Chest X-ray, AP view. Patient: 31 years old, sex M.
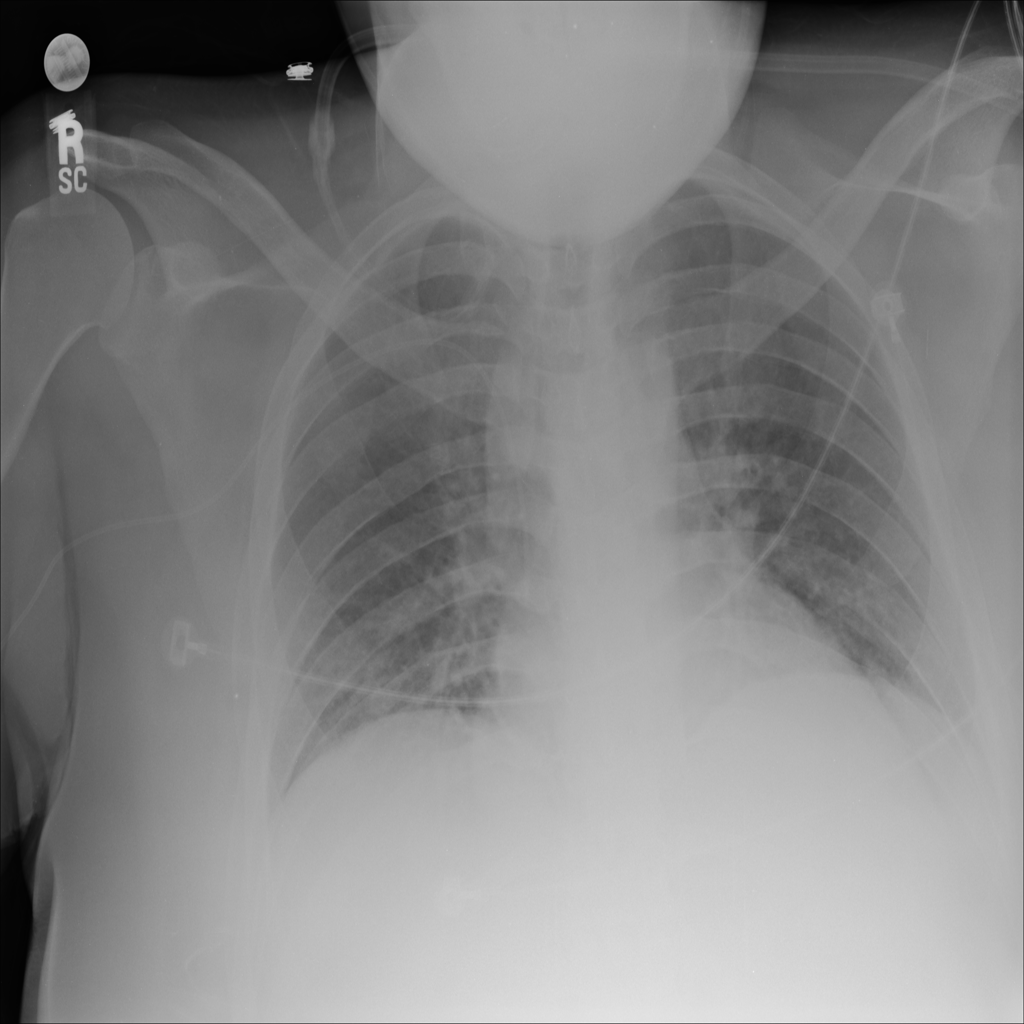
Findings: No Finding